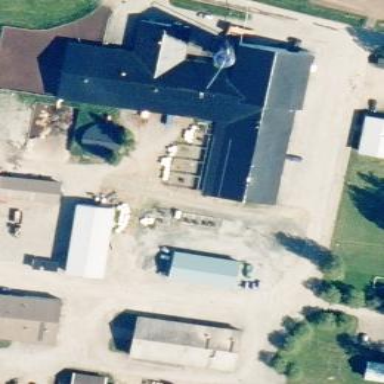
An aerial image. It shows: Cowshed building.